Field crop: maize
Growth stage: 1
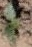
Species: datura